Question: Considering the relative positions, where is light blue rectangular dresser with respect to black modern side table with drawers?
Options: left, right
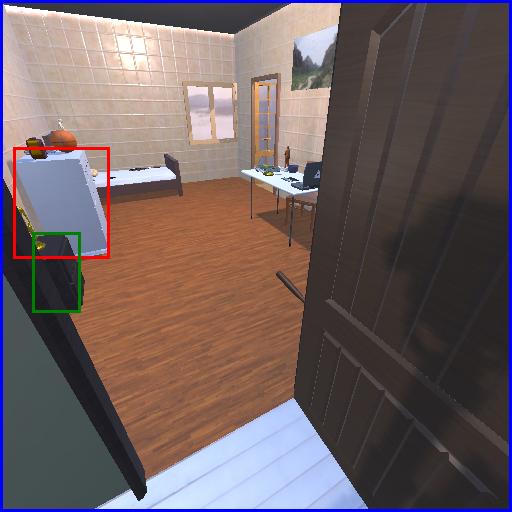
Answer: left